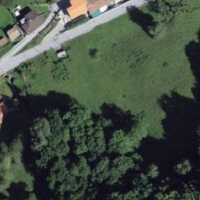
EUNIS habitat code: 55
Species observed at this site:
Tanacetum vulgare